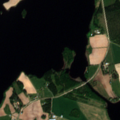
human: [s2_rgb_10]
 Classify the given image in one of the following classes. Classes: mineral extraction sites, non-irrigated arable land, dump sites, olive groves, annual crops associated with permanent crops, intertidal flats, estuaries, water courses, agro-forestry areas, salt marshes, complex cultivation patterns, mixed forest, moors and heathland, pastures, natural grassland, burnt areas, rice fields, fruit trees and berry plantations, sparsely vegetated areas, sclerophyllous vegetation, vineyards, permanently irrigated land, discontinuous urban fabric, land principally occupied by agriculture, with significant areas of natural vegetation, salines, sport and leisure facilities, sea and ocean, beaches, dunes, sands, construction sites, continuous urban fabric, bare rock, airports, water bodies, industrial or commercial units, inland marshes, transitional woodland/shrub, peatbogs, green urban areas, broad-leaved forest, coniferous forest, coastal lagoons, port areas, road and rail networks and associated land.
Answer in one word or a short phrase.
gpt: non-irrigated arable land, land principally occupied by agriculture, with significant areas of natural vegetation, water bodies